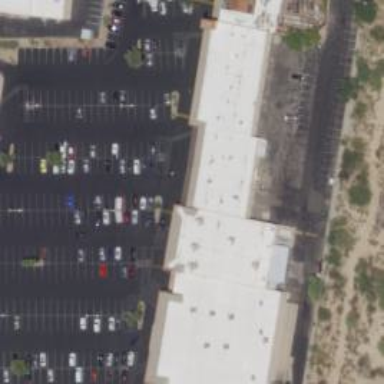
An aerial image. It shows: Supermarket.